Question: I'll try to make this as simple as possible. You can see the problem at <URL>
When you resize the page so that the sidebar elements go to the bottom (as soon as sidebar goes to bottom), you'll notice that the email form with blue header that says "Grow Your Business" floats to the right and does NOT resize to 100%. How can I fix it to float to left and resize to 100%?
Here is the code:
HTML:
'''
<div id="text-2" class="widget widget_text" style="">
<p class="widget_title">Grow Your Business</p>
<div class="textwidget">
<div id="wpcf7-f94-o1" class="wpcf7">
<form class="wpcf7-form" novalidate="novalidate" method="post" action="/#wpcf7-f94-o1">
</div>
</div>
</div>
'''
And here is my best attempt to place all the relevant CSS code (but this might be incomplete b/c it's the responsive CSS.
'''
.columns > .sidebar > *:nth-child(2n+2) {
clear: none;
float: right;
}
.columns > .sidebar > * {
width: 240px;
}
.columns > .sidebar > * {
clear: both;
float: left;
width: 46.15%;
}
'''
Here's a screenshot of how it looks (and why it's clearly wrong).

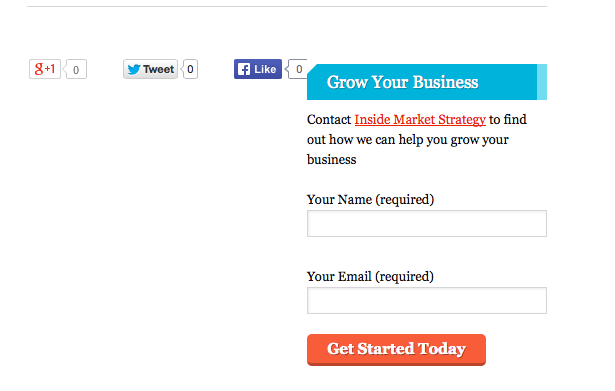
Answer: Add this to your code:
'''
@media (max-width: 984px){
.columns > .sidebar > * {
clear: both;
float: left;
width: 100%;
}
}
'''